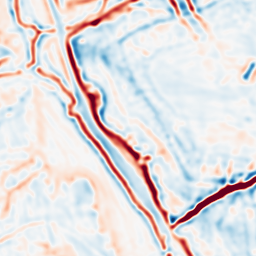
Category: multiscale
Decomposition family: log
Decomposition parameters: sigma: 3
Upsampling method: quadratic
Upsampling parameters: scale: 2
Upsampling scale: 2